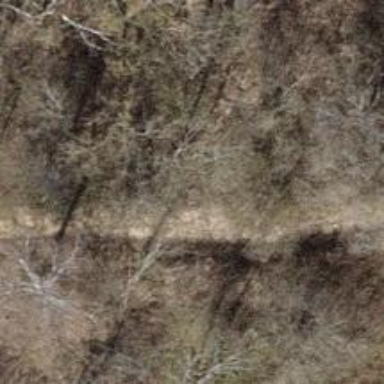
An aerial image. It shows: Path leading to bridge.